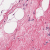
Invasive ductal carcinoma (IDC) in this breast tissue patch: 0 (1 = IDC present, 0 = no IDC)